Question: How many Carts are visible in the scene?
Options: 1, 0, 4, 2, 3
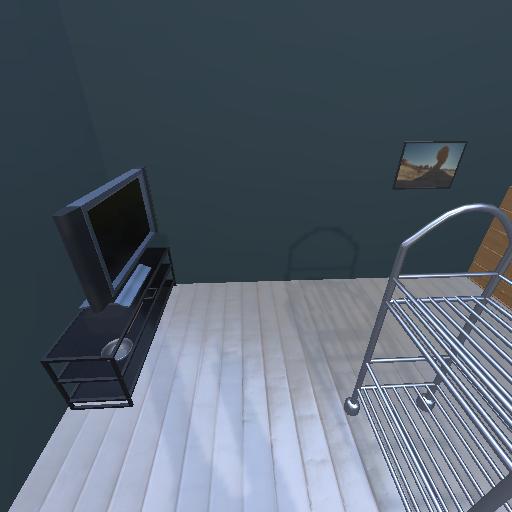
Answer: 1